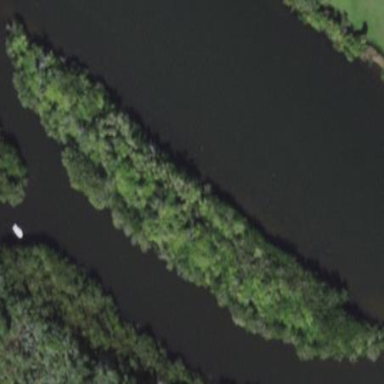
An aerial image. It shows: Islet covered with woodland.